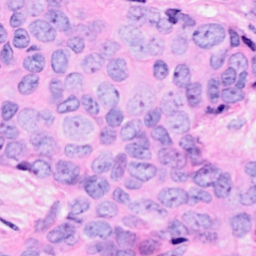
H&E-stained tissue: Breast